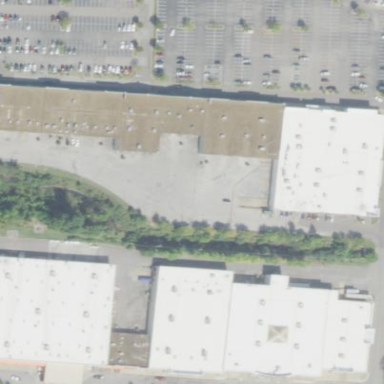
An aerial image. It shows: Mall building.